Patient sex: F
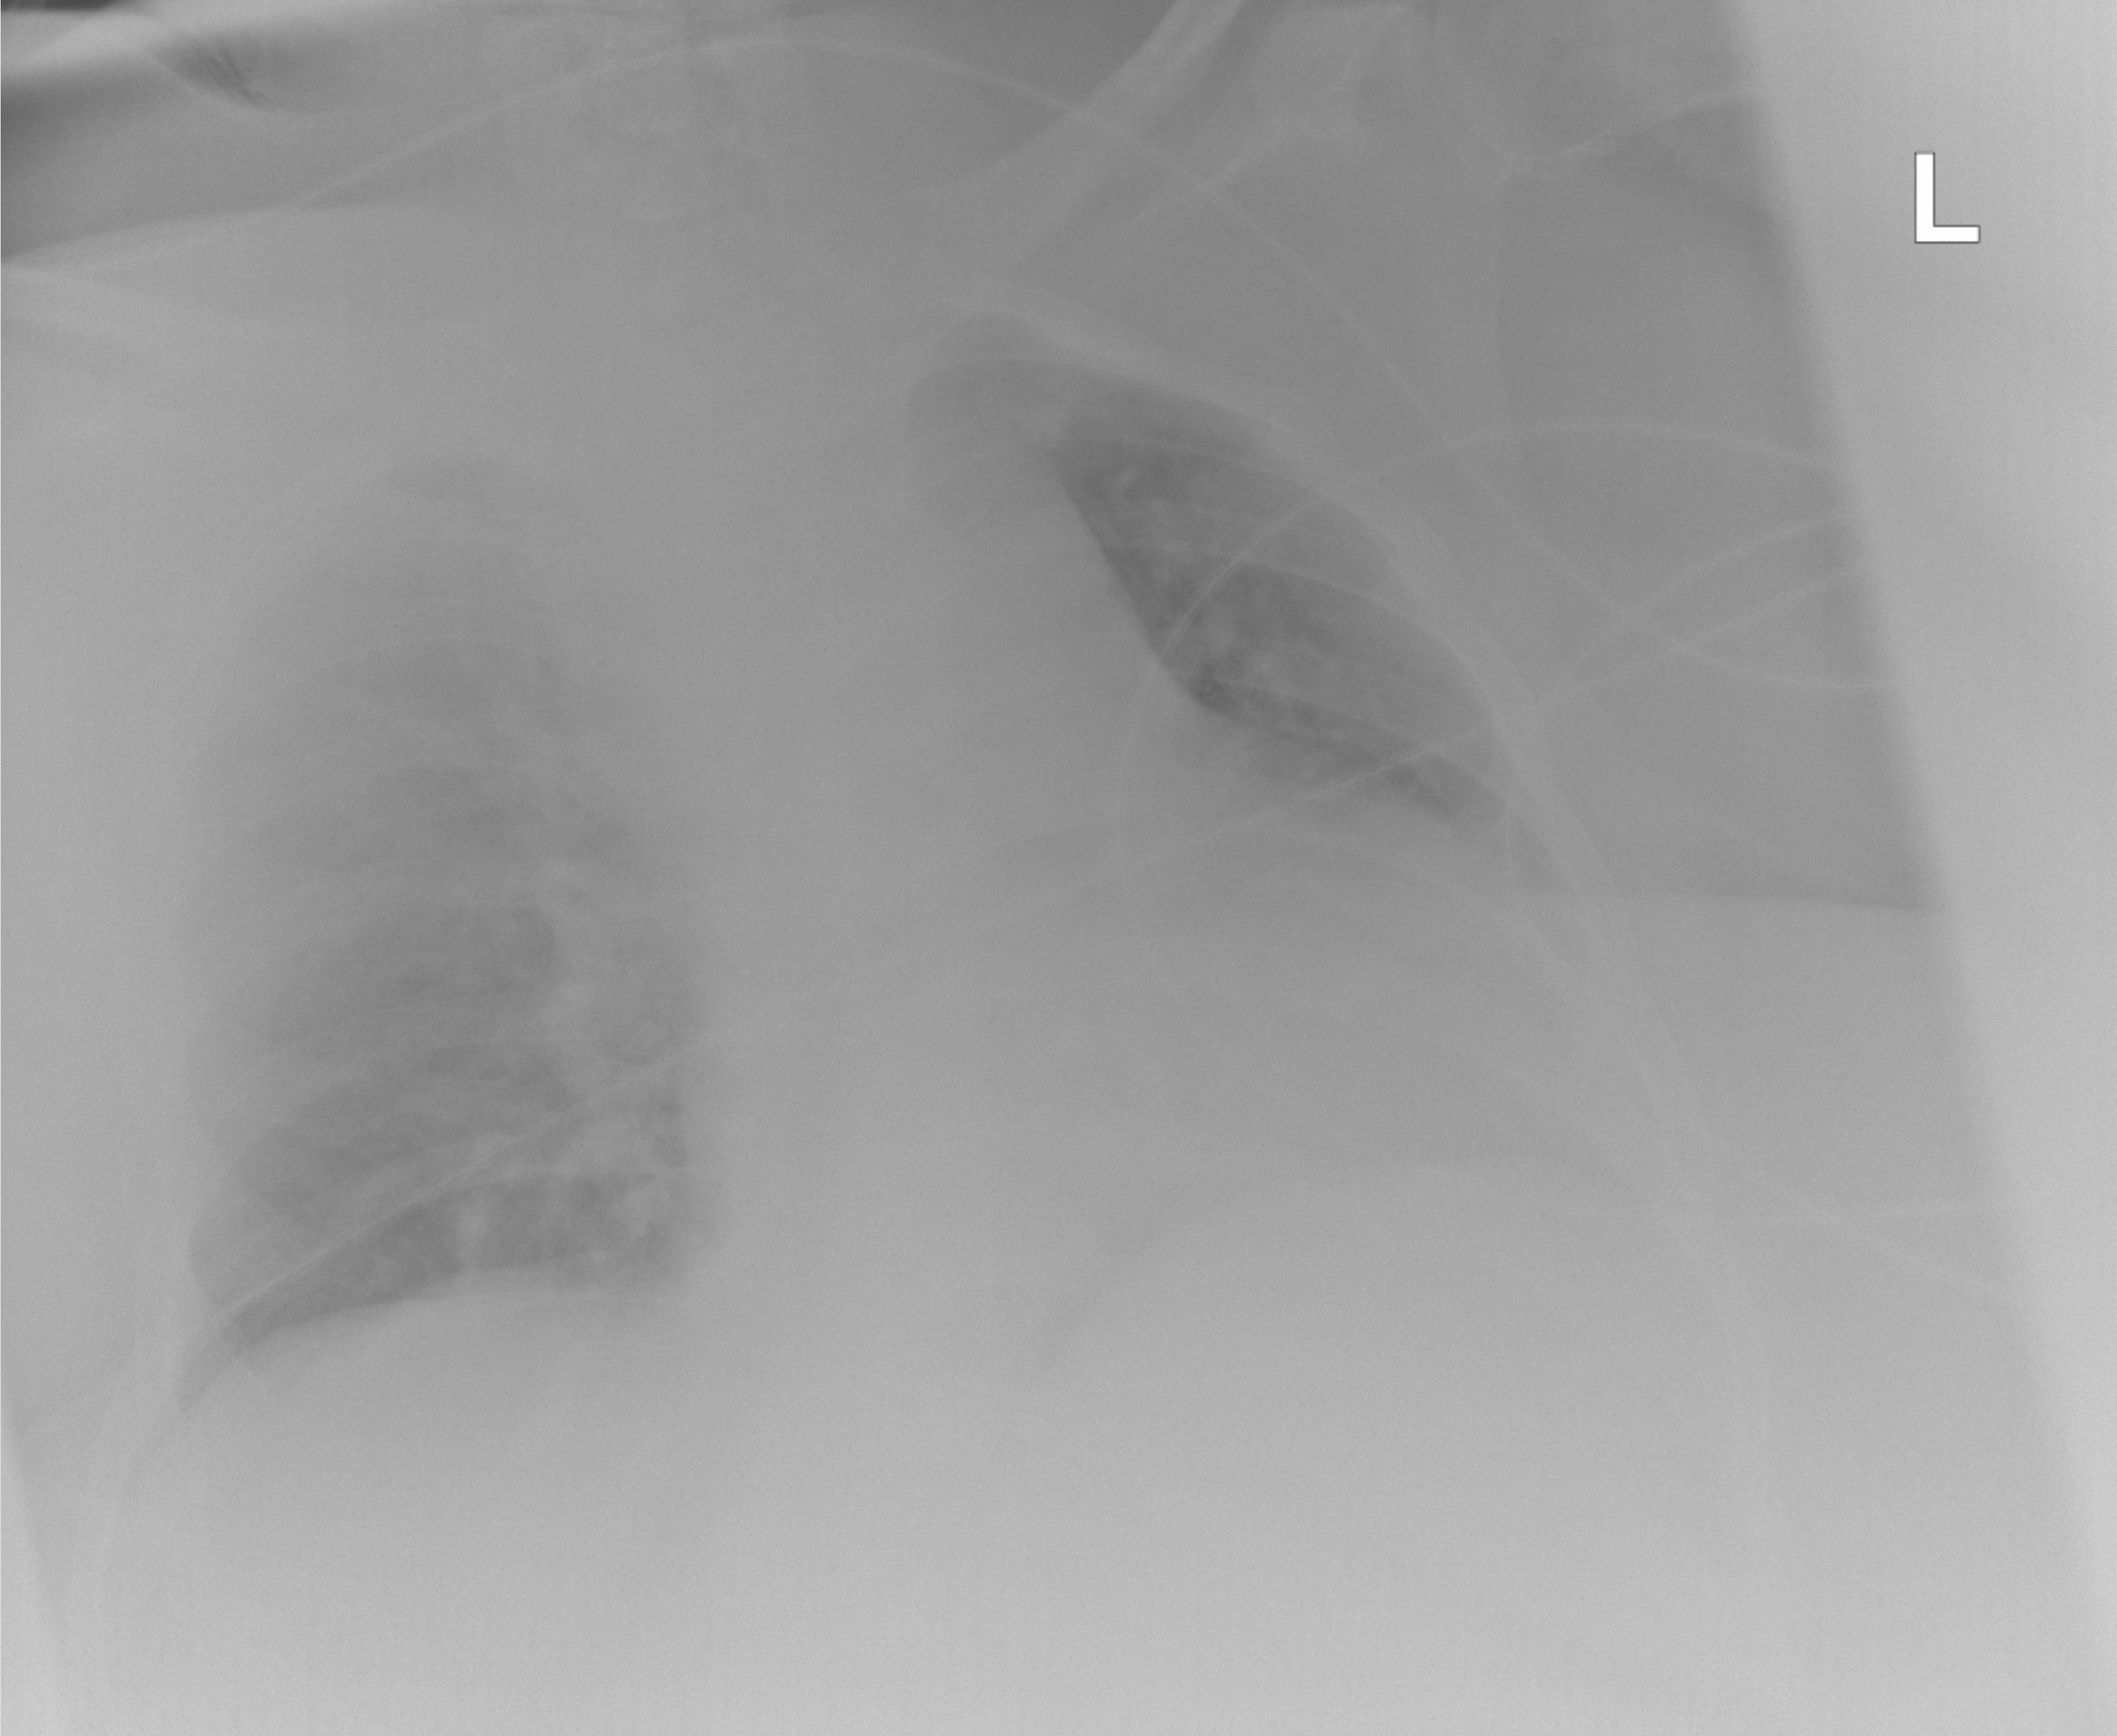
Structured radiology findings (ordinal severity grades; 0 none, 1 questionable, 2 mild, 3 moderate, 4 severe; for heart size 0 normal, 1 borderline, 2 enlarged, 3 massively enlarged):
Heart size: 0
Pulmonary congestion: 0
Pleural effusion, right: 2
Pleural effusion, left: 2
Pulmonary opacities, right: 0
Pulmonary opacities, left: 0
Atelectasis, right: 3
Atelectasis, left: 0